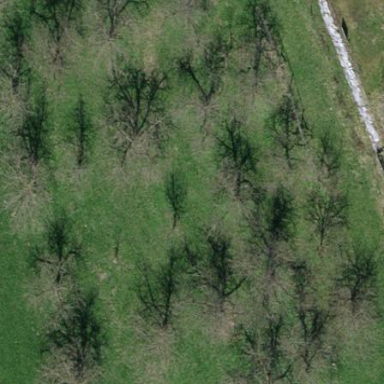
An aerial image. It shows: Orchard.